Field crop: maize
Growth stage: 1
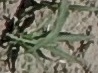
Species: sorghum